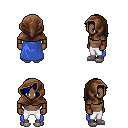
a pixel art fantasy rpg character, male body template, human, dark skin, blue cape, white pants, blue loose hair, cloth hood, leather bracers, white slippers, four views (front, back, left, right), 2x2 character sprite sheet, small pixel art, hard edges, no anti-aliasing